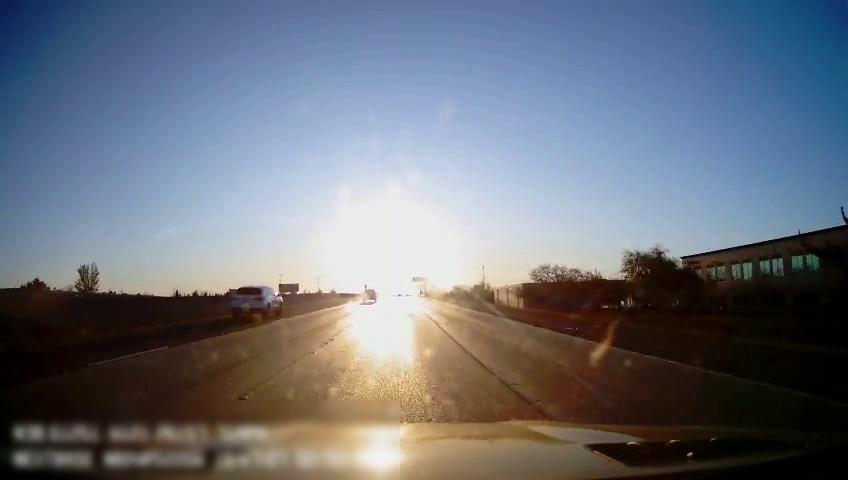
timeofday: Day
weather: Sunny
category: Drivable Space
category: Vehicles | SUV
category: Vehicles | Car
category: Lanes | Alternate Lane
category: Lanes | Alternate Lane
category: Lanes | Current Lane
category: Lanes | Alternate Lane
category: Lanes | Current Lane
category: Traffic | Signs